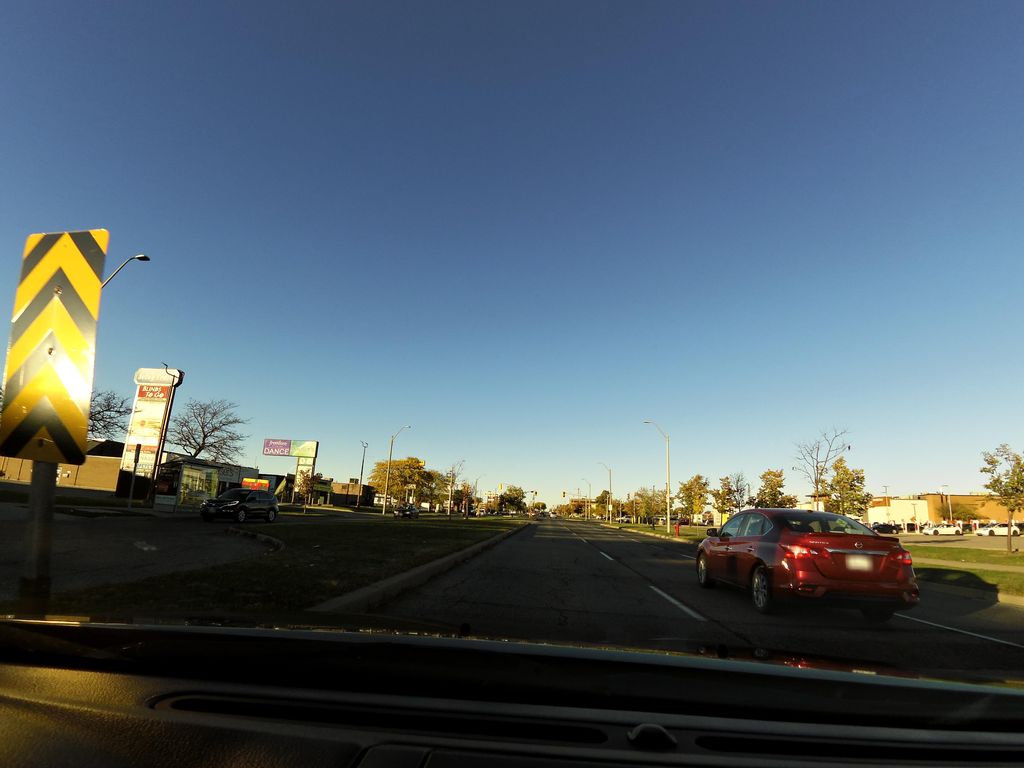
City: hamilton